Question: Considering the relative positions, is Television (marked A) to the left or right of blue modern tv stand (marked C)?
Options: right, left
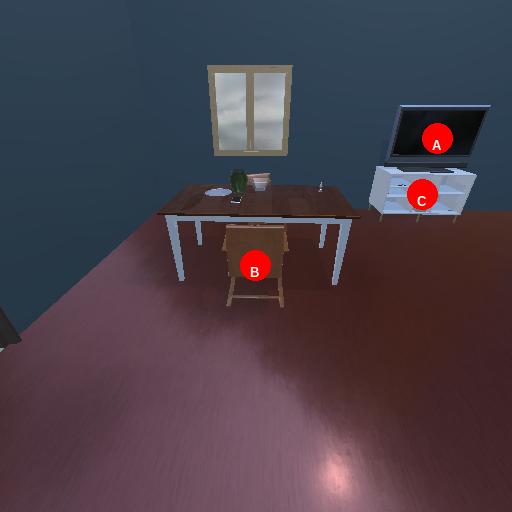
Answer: right